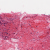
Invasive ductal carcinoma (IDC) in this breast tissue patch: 0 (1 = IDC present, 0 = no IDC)